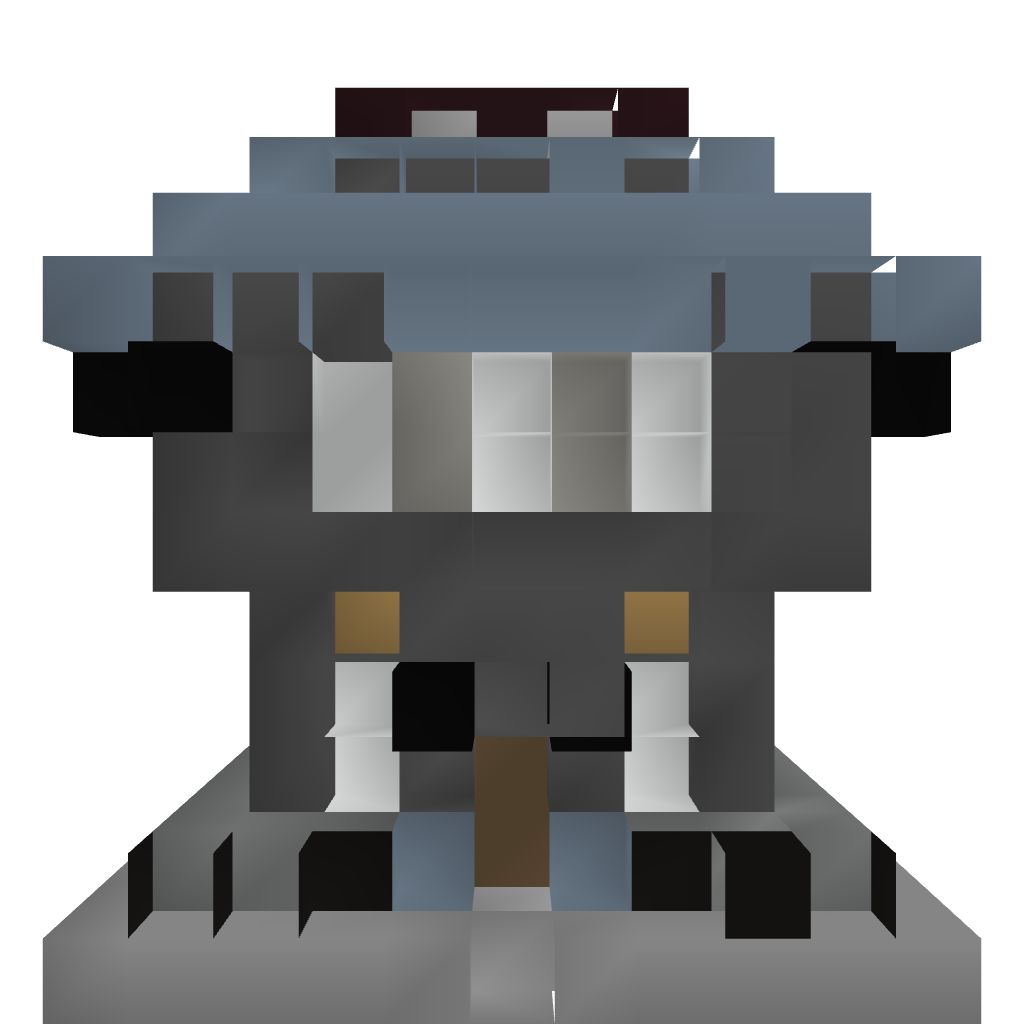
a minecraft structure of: small medieval house